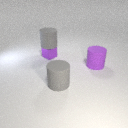
large gray rubber cylinder to the left of large purple rubber cylinder